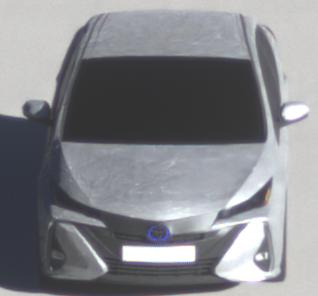
Make: Toyota
Model: Prius 1.8 Plug-In Hybrid
Detailed model: Prius (XW5) Plug-In
Model produced from: 2019/07
Model produced until: 2020/07
Doors: 5
Color: white
Road condition: wet road
Daytime: sunrise or sunset
Contrast: medium contrast